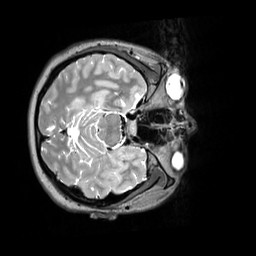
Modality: T2w
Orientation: axial
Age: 27
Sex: female
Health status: healthy
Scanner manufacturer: siemens
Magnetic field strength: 3 T
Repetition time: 3.2 s
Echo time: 0.412 s